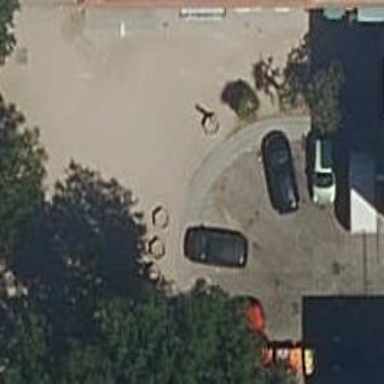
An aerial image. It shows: Kerb serving as barrier.